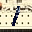
Label: 1